Question: I wrote python script which include tkinter, sqllite3, matplotlib and other libraries. When I bundle the script to exe file by using pyinstaller, it's finished successfully but when I run the exe file it's giving me this error:

Need to mention that I don't use any library name babel.
I also add my code to the application below:
'''
# Core PackAages
import tkinter as tk
from tkinter import *
from tkinter import ttk
from tkinter.scrolledtext import *
import tkinter.filedialog
from tkcalendar import Calendar, DateEntry
from tkinter import messagebox
from tkintertable import TableCanvas, TableModel
from tkinter import ttk
import matplotlib.pyplot as plt
from fpdf import FPDF
#background
# Database
import sqlite3
import csv
'''
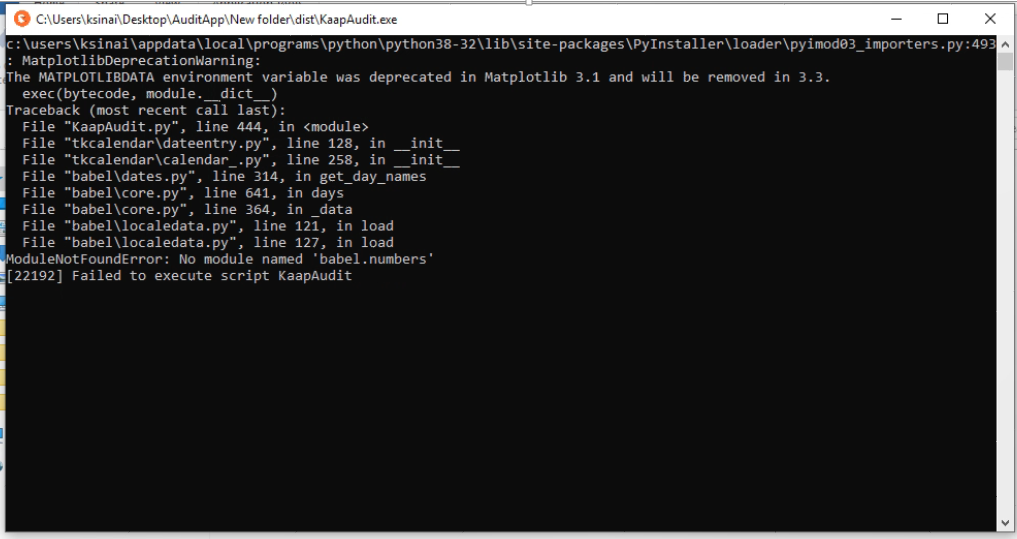
Answer: You seem to have similar problem as <URL>. The solution is simple, add hidden import:
'''
pyinstaller.exe --hidden-import babel.numbers script.py
'''